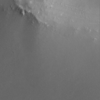
Label: not_dusty